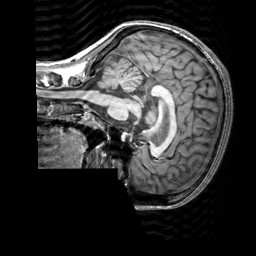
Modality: T1w
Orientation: sagittal
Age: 22
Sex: female
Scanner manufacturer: siemens
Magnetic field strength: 3 T
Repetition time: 2.3 s
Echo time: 0.00303 s